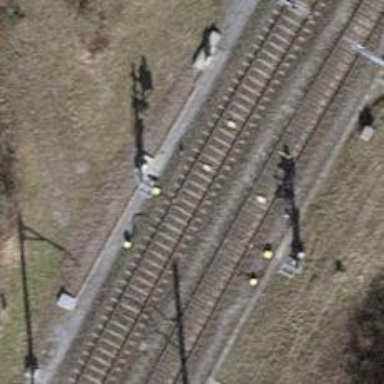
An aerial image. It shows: Railway signal.